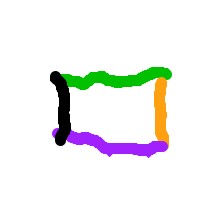
Shape: rectangle